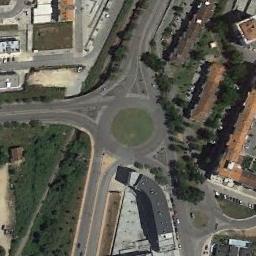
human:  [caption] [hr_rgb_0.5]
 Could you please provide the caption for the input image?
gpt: There are many buildings and trees around the roundabout .

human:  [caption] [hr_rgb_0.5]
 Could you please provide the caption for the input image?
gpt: The roundabout with four exits and entrances is surrounded by some buildings .

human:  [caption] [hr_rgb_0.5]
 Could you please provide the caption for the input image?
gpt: There are several moving vehicles on the road at the roundabout, Many buildings and some trees and a few lawns around the roundabout .

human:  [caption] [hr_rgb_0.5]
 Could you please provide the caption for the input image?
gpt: The roundabout is on the grass next to trees and buildings .

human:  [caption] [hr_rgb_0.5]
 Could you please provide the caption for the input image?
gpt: There are some buildings and green lawns beside the roundabout .